Field crop: maize
Growth stage: 2
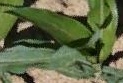
Species: maize